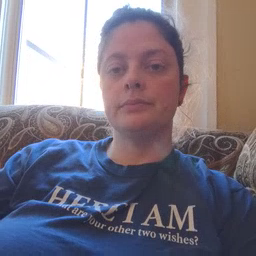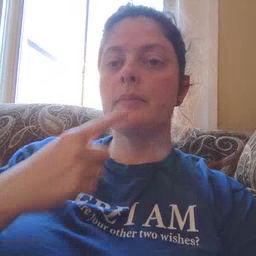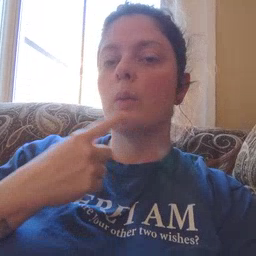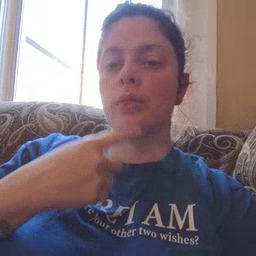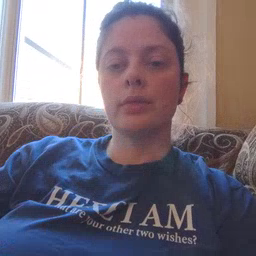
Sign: mouth